Question: I've got an error while building a project:
'''
Module build failed (from ./node_modules/babel-loader/lib/index.js):
TypeError: Cannot read property 'bindings' of null
'''

My development environment is as follows:
Node: 8.0.0
npm: 5.0.0
devDependencies
'''
"devDependencies": {
"babel-core": "^6.26.3",
"babel-loader": "^8.0.0",
"babel-preset-env": "^1.7.0",
"webpack": "^4.17.1",
"webpack-dev-server": "^3.1.7"
}
'''
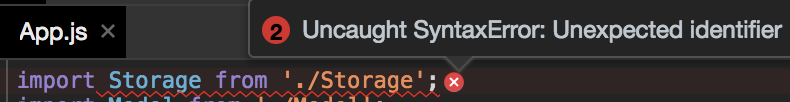
Answer: <URL> uses Babel 7.x, which is '@babel/core@^7.0.0', and more importantly in your case '@babel/preset-env@7' replaces 'babel-preset-env@^1.7.0'.
You'll need to make sure to do
'''
npm install @babel/core @babel/preset-env
'''
and update your Babel config to use '@babel/preset-env' instead of 'babel-preset-env' with something like
'''
"presets": [
"@babel/preset-env"
]
'''
Note: For others coming across this, the issue may also be that you're using plugins/preset from Babel 6 on Babel 7. This may be hard to notice if you're using a third-party Babel preset since the versions of the presets may not match the version of Babel itself.